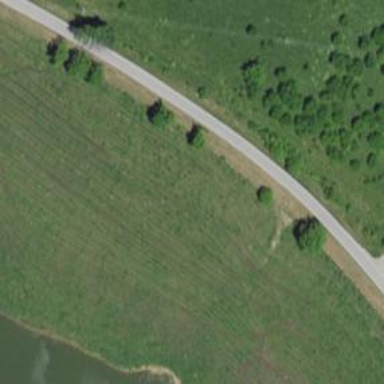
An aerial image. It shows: Secondary road.